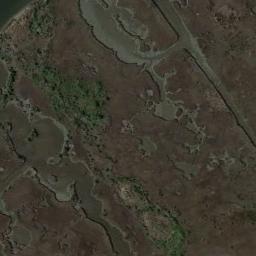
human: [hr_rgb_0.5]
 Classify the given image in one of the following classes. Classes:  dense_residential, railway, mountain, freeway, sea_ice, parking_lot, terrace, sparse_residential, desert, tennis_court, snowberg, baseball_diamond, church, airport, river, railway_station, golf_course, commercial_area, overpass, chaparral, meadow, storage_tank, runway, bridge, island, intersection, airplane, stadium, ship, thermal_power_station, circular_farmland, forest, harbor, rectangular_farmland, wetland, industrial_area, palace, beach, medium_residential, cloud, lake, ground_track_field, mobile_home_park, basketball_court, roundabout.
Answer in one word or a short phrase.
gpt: wetland